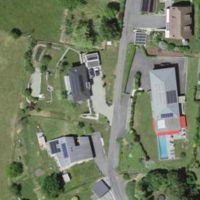
EUNIS habitat code: 52
Species observed at this site:
Clinopodium vulgare